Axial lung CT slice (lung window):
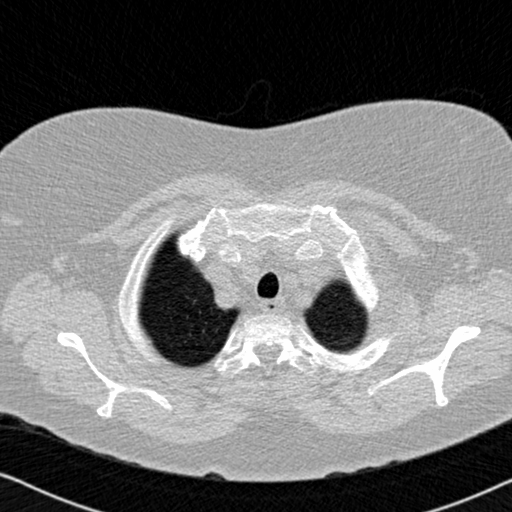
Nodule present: no